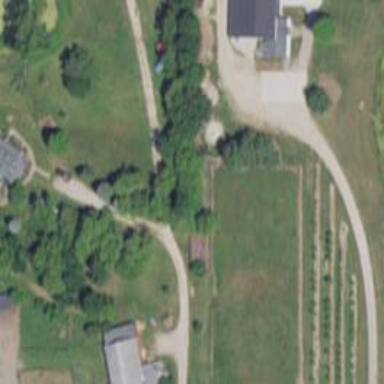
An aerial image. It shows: Driveway leading to service road.